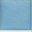
Piece: xx